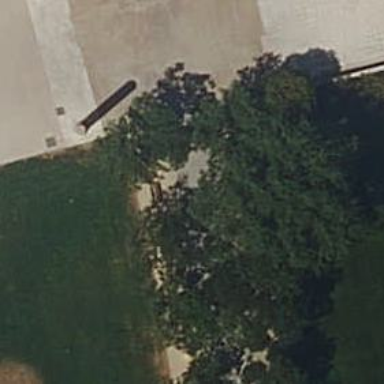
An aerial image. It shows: Bench for seating.